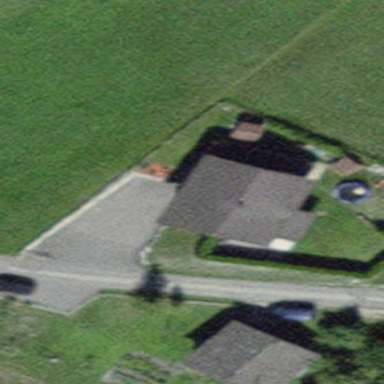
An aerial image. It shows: Simple house.